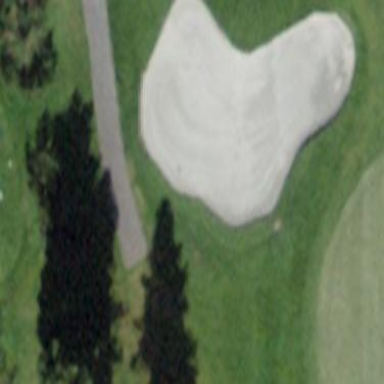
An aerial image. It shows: Bunker on golf course.